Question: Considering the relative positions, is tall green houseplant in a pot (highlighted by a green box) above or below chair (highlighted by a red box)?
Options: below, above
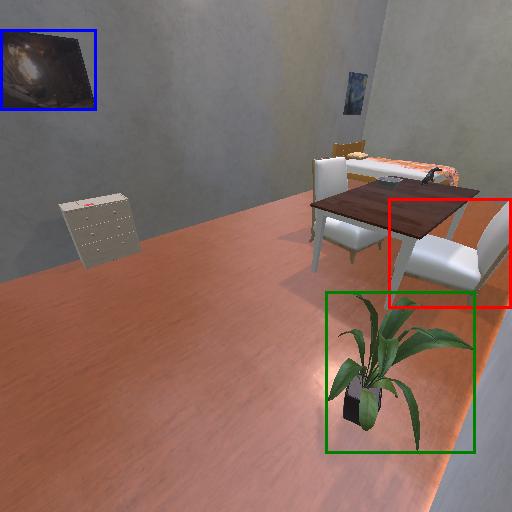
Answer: below